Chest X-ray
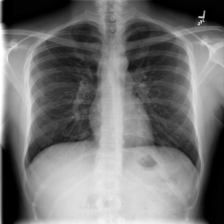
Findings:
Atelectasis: negative
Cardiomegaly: negative
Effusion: negative
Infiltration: negative
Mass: negative
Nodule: negative
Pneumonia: negative
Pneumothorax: negative
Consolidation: negative
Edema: negative
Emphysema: negative
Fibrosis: negative
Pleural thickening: negative
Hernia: negative